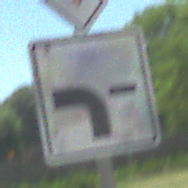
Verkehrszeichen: VerlaufVorfahrtsstrasse6
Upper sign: Vorfahrtsstrasse
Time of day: Midday
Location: Outdoor (Nature)
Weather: Clear
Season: NotSpecified
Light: Natural